Question: I have a row of 5 divs, and when you hover over one, it fills the width of the screen.
The blue div fills the width of the screen by default; that way the screen is always full and I can apply css to shrink it down when I hover over the other divs because it is declared last in the HTML:
'''
#green{
width:20px;
}
#blue{
width:100%;
}
#green:hover{
width:100%
}
#green:hover ~ #blue{
width:20px;
}
'''
Is there a way to keep one div open after it is "unhovered"? For example, if the orange div had been open and the mouse went off of it but NOT onto another of the colored divs, it could keep its full width. Currently, when the mouse rolls off, the divs slide back to blue.
Also, can I do this without any script?
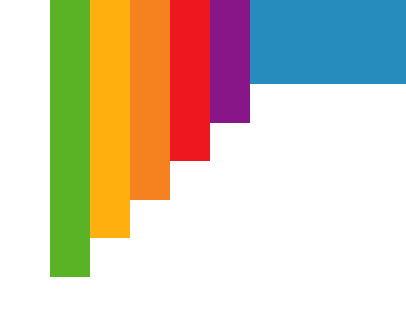
Answer: No, you can't do it without javascript. But here is some sample code that you can use:
'''
<div id="green" onmouseover="green()">foo</div>
<div id="blue" onmouseover="blue()">more foo</div>
<div id="pink" onmouseover="pink()">even more foo</div>
'''
and the script:
'''
function green() {
$('div').css('width','20px');
$('#green').css('width','100%');
}
function blue() {
$('div').css('width','20px');
$('#blue').css('width','100%');
}
function pink() {
$('div').css('width','20px');
$('#pink').css('width','100%');
}
'''
hope this helps!